Question: First of all, I am a beginner to analytics and JavaScript.
I am trying to add Google analytics for my e-commerce shopping website implemented in Opencart.
The idea is to get details of most viewed products, products added to cart, most ordered product, top category, demographics etc.
In the first step to test e-commerce analytics, I copied the tracking code snippet to 'Extentions > Analytics > Google analytis (Installed) > 'Google analytics code'' in Opencart console.
snippet:
'''
<script>
(function(i,s,o,g,r,a,m){i['GoogleAnalyticsObject']=r;i[r]=i[r]||function(){
(i[r].q=i[r].q||[]).push(arguments)},i[r].l=1*new Date();a=s.createElement(o),
m=s.getElementsByTagName(o)[0];a.async=1;a.src=g;m.parentNode.insertBefore(a,m)
})(window,document,'script','https://www.google-analytics.com/analytics.js','ga');
ga('create', 'UA-xxxxx-y', 'auto');
ga('require', 'ecommerce', 'ecommerce.js');
ga('ecommerce:addTransaction', {
'id': '1000',
'affiliation': 'something',
'revenue': '200',
'shipping': '10',
'tax': '33.32'
});
ga('ecommerce:addItem', {
'id': '1000',
'name': 'red-shoes',
'sku': 'RS-M',
'category': 'Mens Shoes',
'price': '100',
'quantity': '2'
});
ga('ecommerce:send');
ga('send', 'pageview');
</script>
'''
I have enabled E-commerce in 'Admin > E-commerce settings > 'Enable e-commerce'' in Google analytics console.
But no e-commerce data is been displayed in google analytics reporting console. Only the informations like, Real-time overview, Active users now, locations, Top active pages are showing in the reporting page.

Is there any settings that i missed? or did i do it wrong?
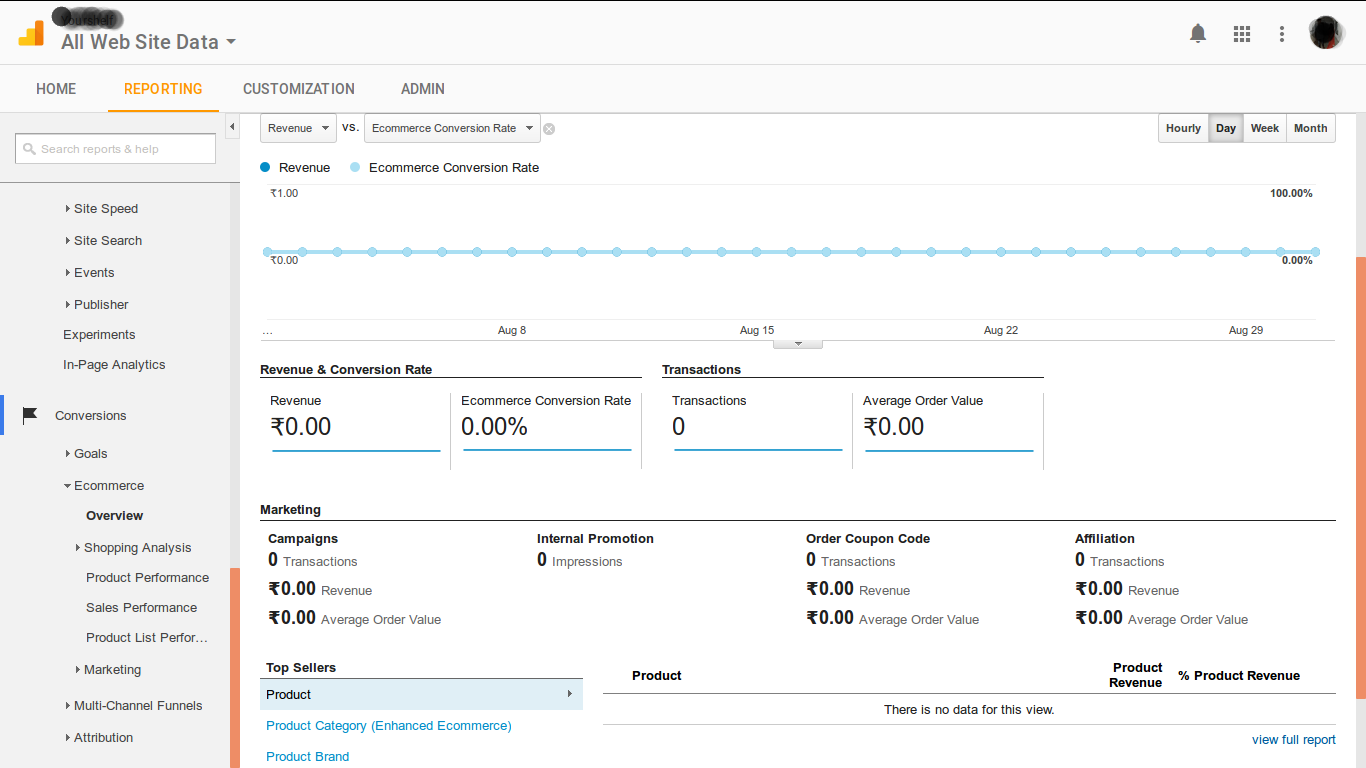
Answer: Your code is from classic GA E-commerce but report you're checking is from enhanced e-commerce (they're slightly different, enhanced e-commerce has more reports and data). Implement full enhanced e-commerce on site (docs: <URL> or disable "Enhanced E-commerce Reporting" in admin panel and leave code you already have.
You can also check here great demo how to implement enhanced e-commerce: <URL>